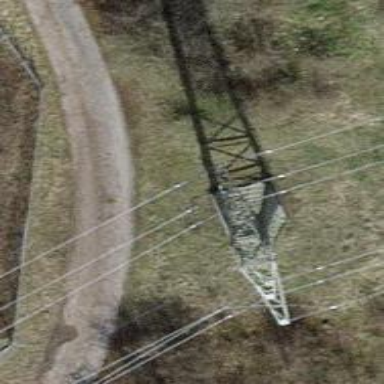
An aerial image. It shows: Power line in the image.